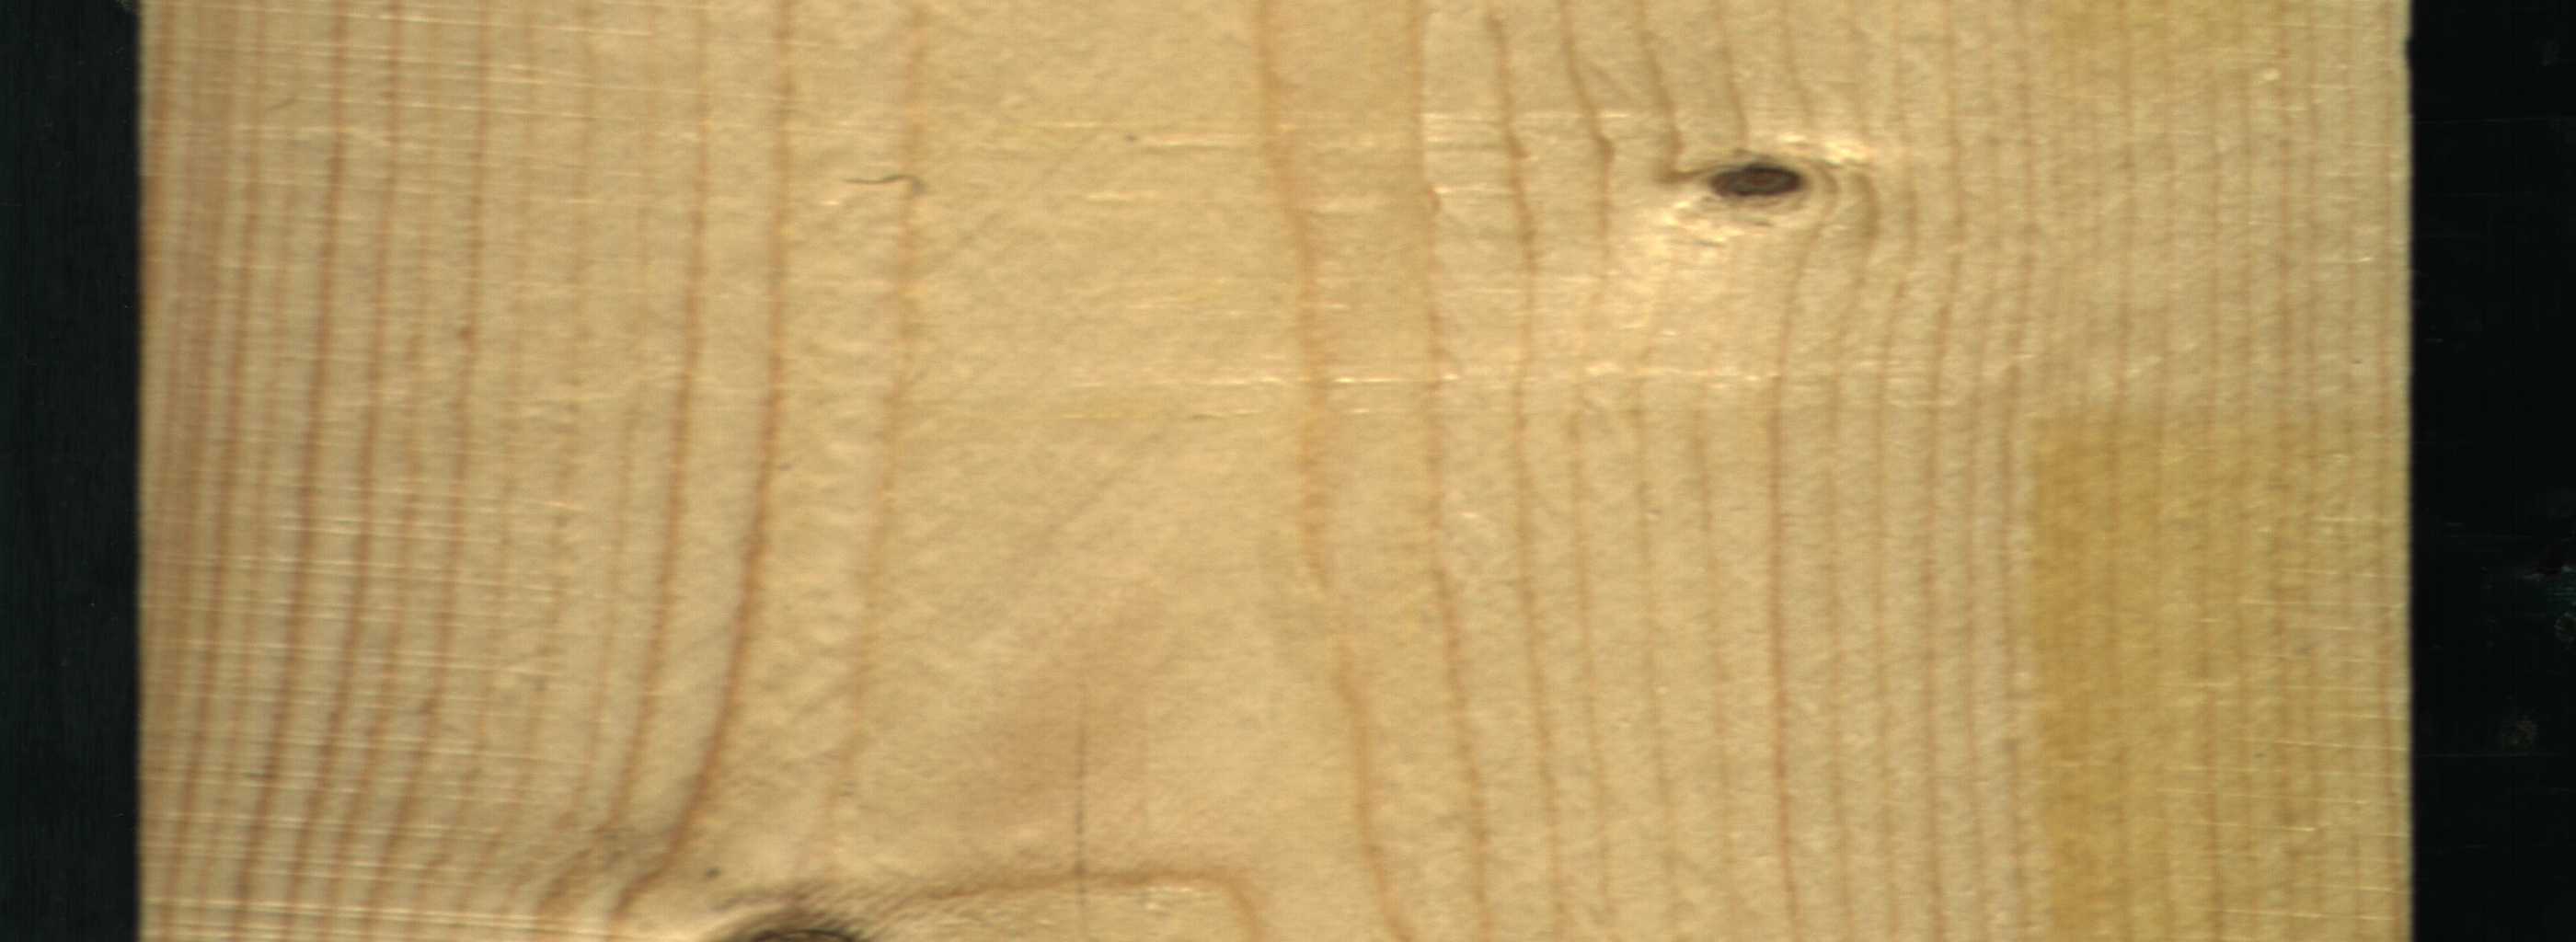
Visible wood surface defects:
Dead_Knot
Dead_Knot